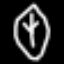
Label: leaf